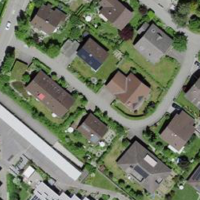
EUNIS habitat code: 55
Species observed at this site:
Galeopsis tetrahit